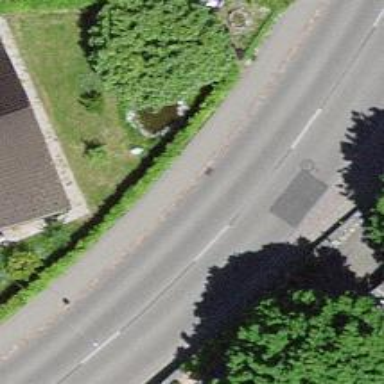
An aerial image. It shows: Secondary road with asphalt surface.